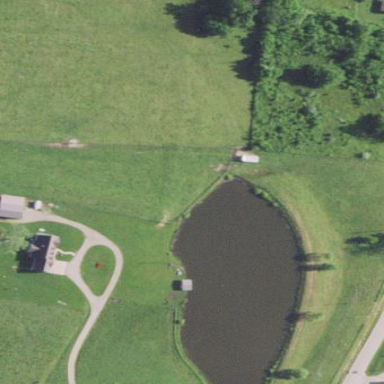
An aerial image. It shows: Peaceful pond surrounded by nature.